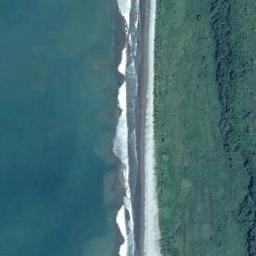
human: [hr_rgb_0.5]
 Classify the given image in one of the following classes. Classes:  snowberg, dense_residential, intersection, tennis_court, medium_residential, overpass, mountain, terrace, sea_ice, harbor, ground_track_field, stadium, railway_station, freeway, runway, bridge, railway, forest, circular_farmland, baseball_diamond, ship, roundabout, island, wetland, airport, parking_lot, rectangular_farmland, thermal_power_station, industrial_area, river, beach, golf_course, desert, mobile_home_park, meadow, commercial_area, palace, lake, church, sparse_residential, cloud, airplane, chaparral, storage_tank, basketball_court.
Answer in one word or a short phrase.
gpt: beach